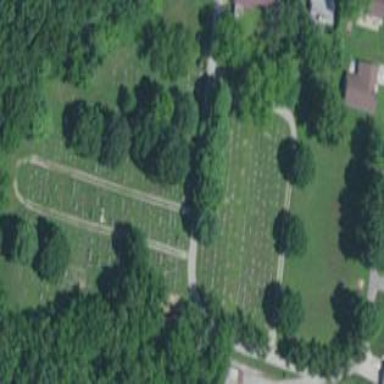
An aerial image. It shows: Cemetery.